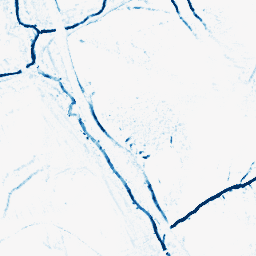
Category: morphological
Decomposition family: morphological_diamond
Decomposition parameters: operation: closing
radius: 3
Upsampling method: sinc_blackman
Upsampling parameters: scale: 2
kernel_size: 8
Upsampling scale: 2